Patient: sex F, age 57
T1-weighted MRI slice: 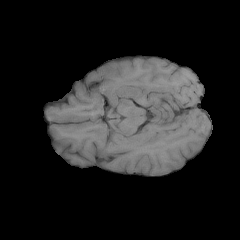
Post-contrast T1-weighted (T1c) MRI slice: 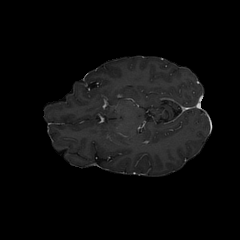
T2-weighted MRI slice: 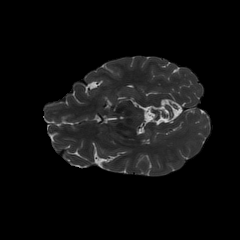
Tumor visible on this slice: no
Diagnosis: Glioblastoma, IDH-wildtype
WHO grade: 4